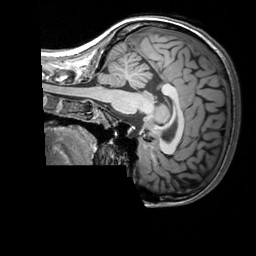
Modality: T1w
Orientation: sagittal
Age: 28
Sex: female
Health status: healthy
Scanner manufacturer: siemens
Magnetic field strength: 3 T
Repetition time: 2.3 s
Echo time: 0.00303 s